Question: I am working on slider control of wpf, i want background design of slider control filled according to my attached image, please help me how i can fill the background with same gradient in wpf ?
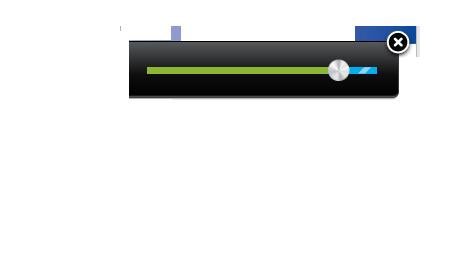
Answer: '''
<UserControl.Resources>
<Style x:Key="SliderRepeatButton" TargetType="RepeatButton">
<Setter Property="Focusable" Value="false" />
<Setter Property="Template">
<Setter.Value>
<ControlTemplate TargetType="RepeatButton">
<Border Height="10">
<Border.Background>
<ImageBrush ImageSource="darblue_tab.png"></ImageBrush>
</Border.Background>
</Border>
</ControlTemplate>
</Setter.Value>
</Setter>
</Style>
<Style x:Key="SliderRepeatButton1" TargetType="RepeatButton">
<Setter Property="Focusable" Value="false" />
<Setter Property="Template">
<Setter.Value>
<ControlTemplate TargetType="RepeatButton">
<Border SnapsToDevicePixels="True" Background="Green" Height="10"/>
</ControlTemplate>
</Setter.Value>
</Setter>
</Style>
<Style x:Key="SliderThumb" TargetType="Thumb">
<Setter Property="Focusable" Value="false" />
<Setter Property="Template">
<Setter.Value>
<ControlTemplate TargetType="Thumb">
<Ellipse Height="20" Width="20">
<Ellipse.Fill>
<ImageBrush ImageSource="darblue_tab.png"></ImageBrush>
</Ellipse.Fill>
</Ellipse>
</ControlTemplate>
</Setter.Value>
</Setter>
</Style>
<ControlTemplate x:Key="Slider" TargetType="Slider">
<Grid>
<Grid.RowDefinitions>
<RowDefinition Height="Auto" />
<RowDefinition Height="Auto" MinHeight="{TemplateBinding MinHeight}" />
<RowDefinition Height="Auto" />
</Grid.RowDefinitions>
<Track Grid.Row="1" x:Name="PART_Track" >
<Track.DecreaseRepeatButton>
<RepeatButton Style="{StaticResource SliderRepeatButton1}" Command="Slider.DecreaseLarge" />
</Track.DecreaseRepeatButton>
<Track.Thumb>
<Thumb Style="{StaticResource SliderThumb}" />
</Track.Thumb>
<Track.IncreaseRepeatButton>
<RepeatButton Style="{StaticResource SliderRepeatButton}" Command="Slider.IncreaseLarge" />
</Track.IncreaseRepeatButton>
</Track>
</Grid>
</ControlTemplate>
<Style x:Key="Horizontal_Slider" TargetType="Slider">
<Setter Property="Focusable" Value="False"/>
<Style.Triggers>
<Trigger Property="Orientation" Value="Horizontal">
<Setter Property="Template" Value="{StaticResource Slider}" />
</Trigger>
</Style.Triggers>
</Style>
</UserControl.Resources>
<Slider Style="{StaticResource Horizontal_Slider}" VerticalAlignment="Center" Value="500" Width="300" Margin="50,0,50,0"></Slider>
'''